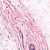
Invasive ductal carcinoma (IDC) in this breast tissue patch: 0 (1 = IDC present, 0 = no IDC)